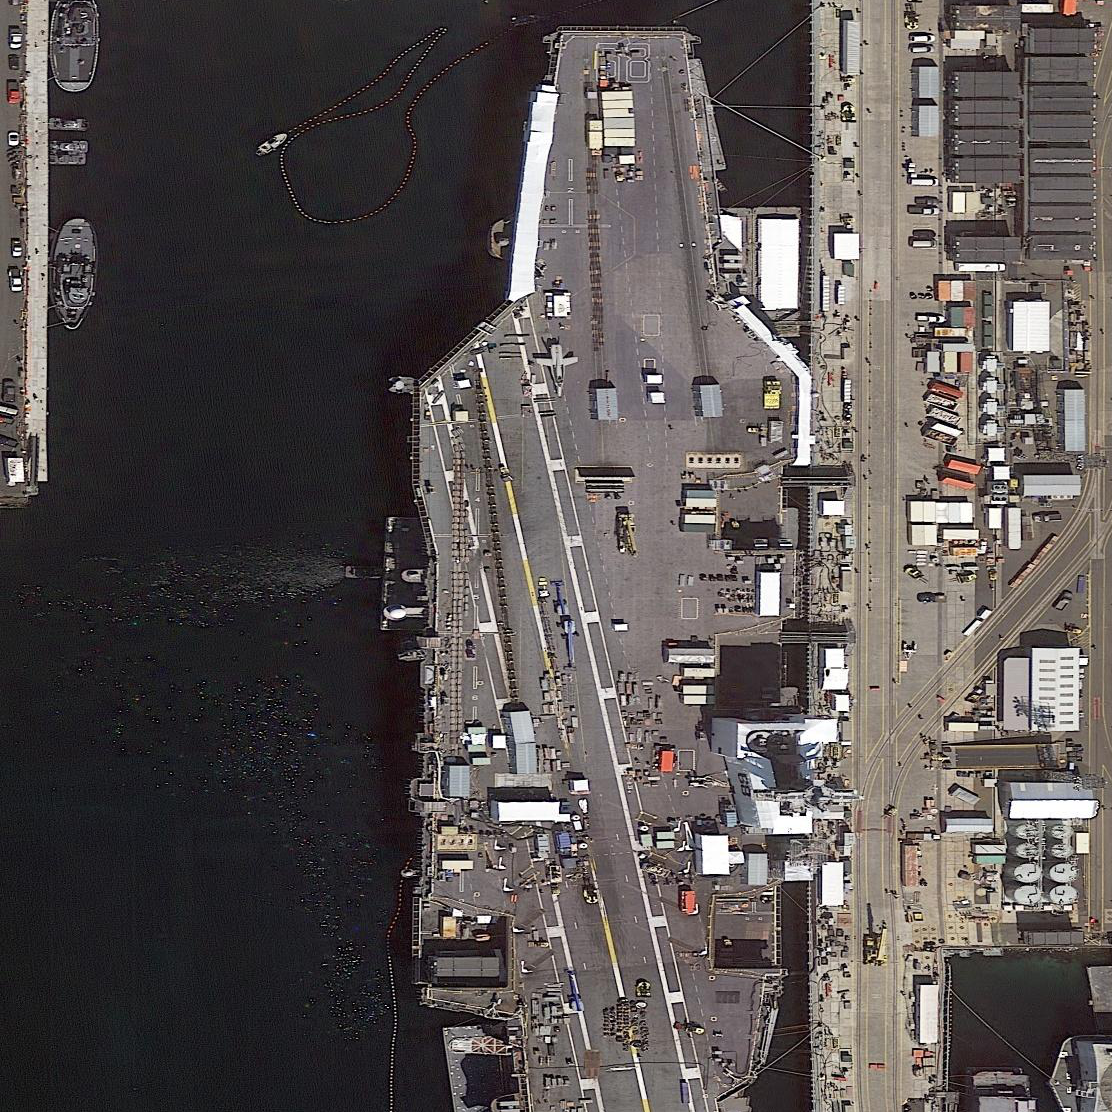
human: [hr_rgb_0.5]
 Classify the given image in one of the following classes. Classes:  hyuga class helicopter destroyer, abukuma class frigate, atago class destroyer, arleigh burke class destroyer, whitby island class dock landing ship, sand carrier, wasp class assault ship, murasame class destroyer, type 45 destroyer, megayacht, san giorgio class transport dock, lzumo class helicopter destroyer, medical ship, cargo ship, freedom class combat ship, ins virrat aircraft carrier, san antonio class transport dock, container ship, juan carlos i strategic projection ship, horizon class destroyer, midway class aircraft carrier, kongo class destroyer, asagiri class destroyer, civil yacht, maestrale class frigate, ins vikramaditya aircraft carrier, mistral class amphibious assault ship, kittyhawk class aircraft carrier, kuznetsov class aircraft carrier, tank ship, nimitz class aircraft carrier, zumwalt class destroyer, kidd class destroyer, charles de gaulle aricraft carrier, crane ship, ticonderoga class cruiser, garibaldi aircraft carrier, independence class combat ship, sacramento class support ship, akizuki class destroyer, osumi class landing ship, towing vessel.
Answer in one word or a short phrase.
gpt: Nimitz class aircraft carrier